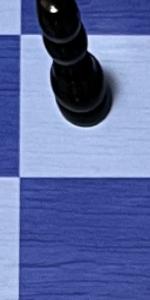
Label: Empty